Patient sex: M
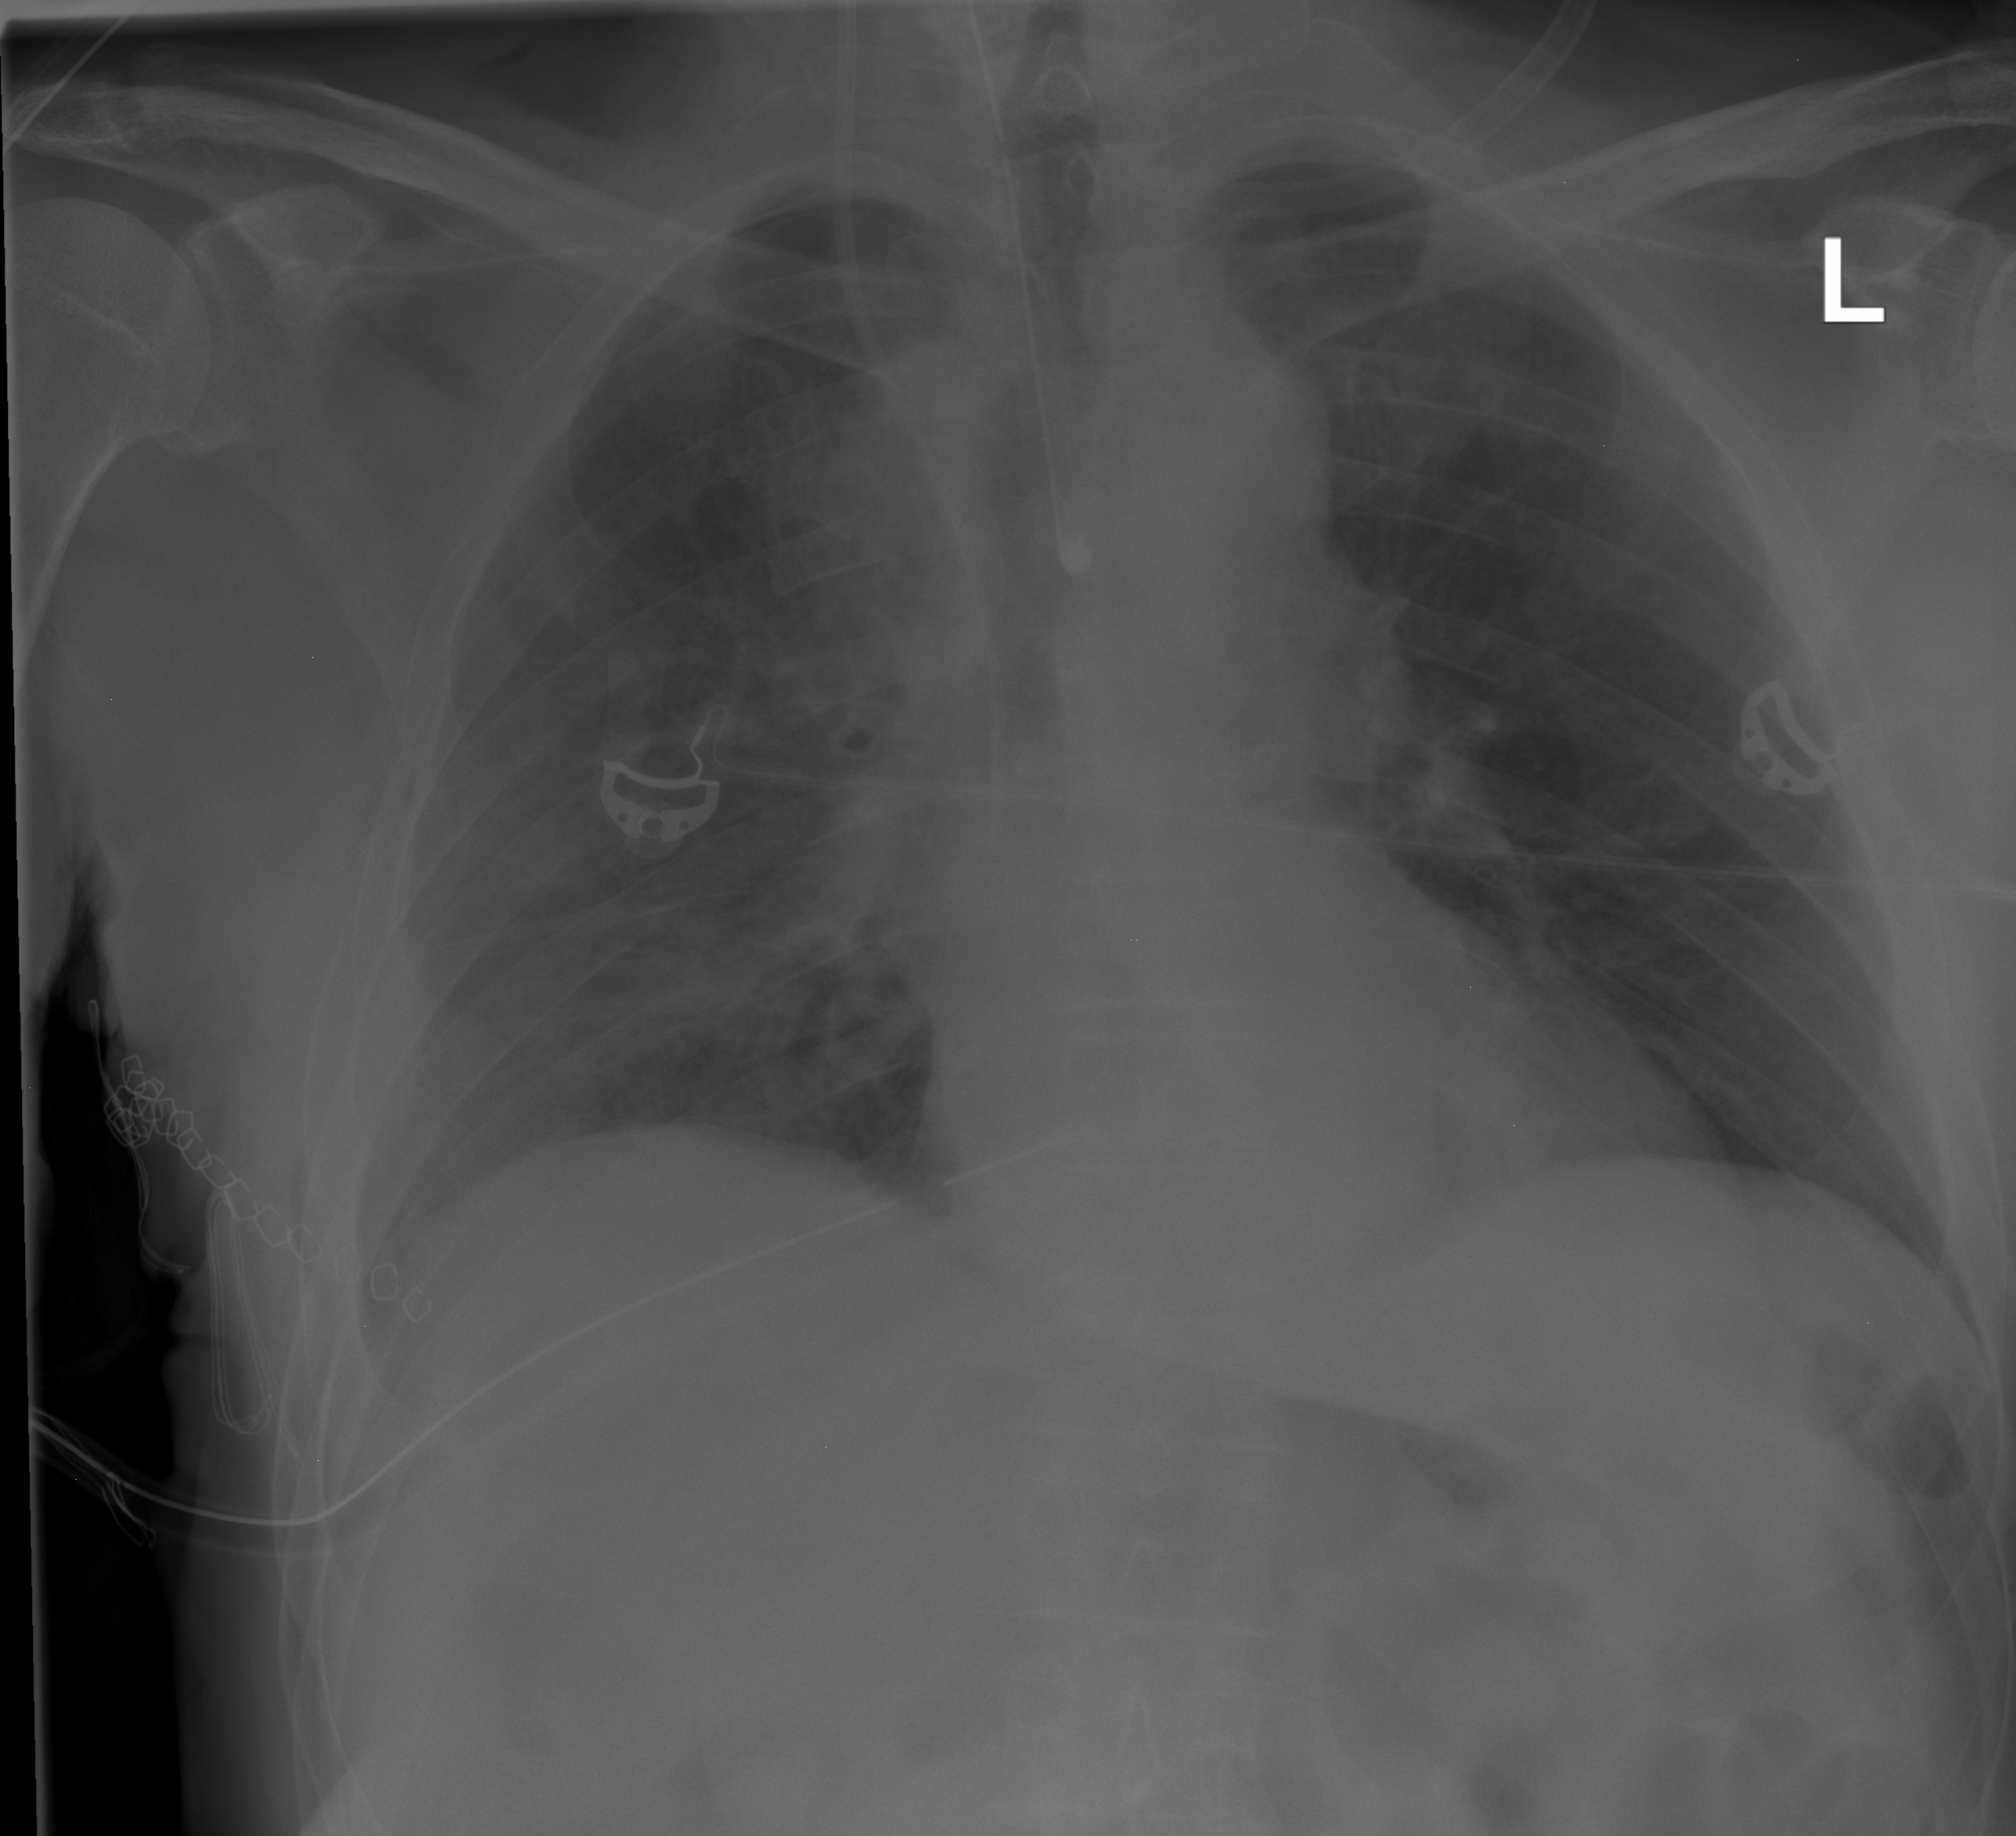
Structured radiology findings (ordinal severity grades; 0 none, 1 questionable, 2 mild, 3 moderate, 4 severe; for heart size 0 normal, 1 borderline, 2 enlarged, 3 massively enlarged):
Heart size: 0
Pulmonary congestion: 0
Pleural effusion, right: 2
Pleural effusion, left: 0
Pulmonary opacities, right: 3
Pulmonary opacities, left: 0
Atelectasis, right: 0
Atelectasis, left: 0